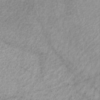
Label: not_dusty